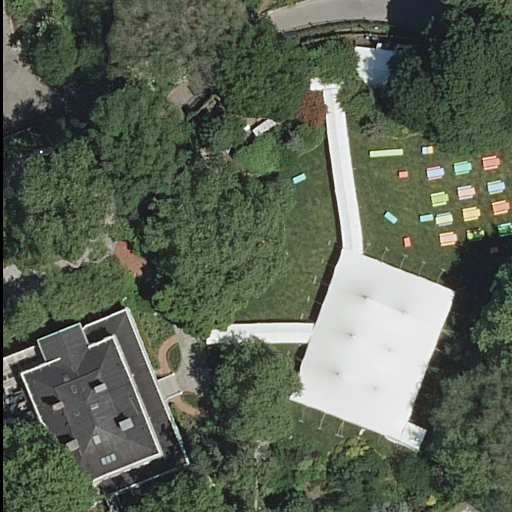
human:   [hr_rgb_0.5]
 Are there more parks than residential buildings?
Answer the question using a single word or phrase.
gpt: no

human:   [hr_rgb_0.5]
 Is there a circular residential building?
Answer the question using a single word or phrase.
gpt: no

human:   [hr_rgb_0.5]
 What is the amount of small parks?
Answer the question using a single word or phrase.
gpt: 1

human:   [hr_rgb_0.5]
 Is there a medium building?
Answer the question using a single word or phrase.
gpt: no

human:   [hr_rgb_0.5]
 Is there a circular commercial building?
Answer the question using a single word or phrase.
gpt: no

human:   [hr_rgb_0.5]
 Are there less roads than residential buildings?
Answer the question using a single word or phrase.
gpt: no

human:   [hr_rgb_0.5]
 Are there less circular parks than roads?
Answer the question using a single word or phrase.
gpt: yes

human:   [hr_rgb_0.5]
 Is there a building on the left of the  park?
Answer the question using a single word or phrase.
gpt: yes

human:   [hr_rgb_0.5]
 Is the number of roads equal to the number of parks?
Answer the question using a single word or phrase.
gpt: no

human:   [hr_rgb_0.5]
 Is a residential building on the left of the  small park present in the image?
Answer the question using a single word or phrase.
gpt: yes

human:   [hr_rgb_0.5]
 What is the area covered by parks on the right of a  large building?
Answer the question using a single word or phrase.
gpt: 82m2

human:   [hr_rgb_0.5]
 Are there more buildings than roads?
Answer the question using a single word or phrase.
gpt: no

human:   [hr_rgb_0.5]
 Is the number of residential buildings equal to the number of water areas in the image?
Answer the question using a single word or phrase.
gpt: no

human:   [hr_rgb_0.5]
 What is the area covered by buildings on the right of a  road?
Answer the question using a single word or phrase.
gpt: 1223m2

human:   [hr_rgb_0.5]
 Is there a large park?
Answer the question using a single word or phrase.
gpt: no

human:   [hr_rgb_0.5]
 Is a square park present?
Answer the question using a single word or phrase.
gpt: no

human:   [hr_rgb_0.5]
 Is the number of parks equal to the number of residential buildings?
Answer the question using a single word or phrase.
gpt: no

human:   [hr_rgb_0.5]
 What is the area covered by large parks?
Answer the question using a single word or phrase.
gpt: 0m2

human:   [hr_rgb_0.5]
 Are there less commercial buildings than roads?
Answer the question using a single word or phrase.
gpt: yes

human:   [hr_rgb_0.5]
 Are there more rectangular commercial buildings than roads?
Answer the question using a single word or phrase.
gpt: no

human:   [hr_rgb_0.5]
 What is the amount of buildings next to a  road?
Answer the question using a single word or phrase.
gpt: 2

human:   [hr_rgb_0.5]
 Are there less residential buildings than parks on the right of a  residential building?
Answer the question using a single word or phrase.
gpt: no

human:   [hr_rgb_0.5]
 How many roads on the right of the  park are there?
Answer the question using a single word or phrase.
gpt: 0

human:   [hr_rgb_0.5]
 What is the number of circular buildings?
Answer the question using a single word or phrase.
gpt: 0

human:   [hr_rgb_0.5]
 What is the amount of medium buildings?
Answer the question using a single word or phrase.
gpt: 0

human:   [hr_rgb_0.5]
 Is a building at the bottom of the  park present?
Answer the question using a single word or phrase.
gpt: no

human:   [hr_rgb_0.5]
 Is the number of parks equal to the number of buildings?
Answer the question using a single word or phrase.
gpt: no

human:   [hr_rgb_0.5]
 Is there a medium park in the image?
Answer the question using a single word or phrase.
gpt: no

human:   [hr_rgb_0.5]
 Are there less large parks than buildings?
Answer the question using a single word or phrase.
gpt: yes

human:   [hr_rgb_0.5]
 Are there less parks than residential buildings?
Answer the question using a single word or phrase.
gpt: yes

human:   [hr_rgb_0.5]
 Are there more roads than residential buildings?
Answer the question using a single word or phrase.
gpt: yes

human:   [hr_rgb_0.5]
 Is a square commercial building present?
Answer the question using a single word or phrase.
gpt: no

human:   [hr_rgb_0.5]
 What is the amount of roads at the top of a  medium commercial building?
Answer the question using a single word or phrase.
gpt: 0

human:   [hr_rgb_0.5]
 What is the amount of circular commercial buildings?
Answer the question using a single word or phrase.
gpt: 0

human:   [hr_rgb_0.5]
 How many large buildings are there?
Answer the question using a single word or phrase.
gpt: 2

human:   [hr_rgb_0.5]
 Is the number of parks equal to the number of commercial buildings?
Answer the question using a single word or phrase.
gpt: no